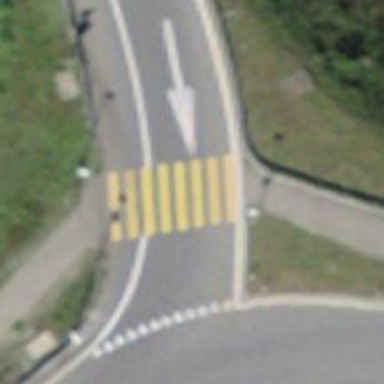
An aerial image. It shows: Marked zebra crossing on the road.